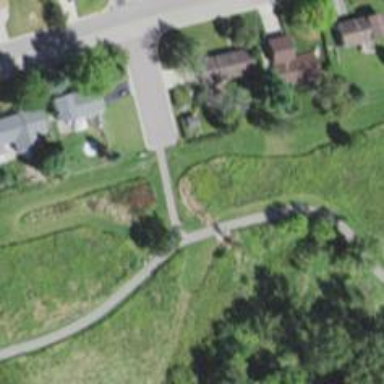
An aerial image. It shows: Path and footway intersecting.